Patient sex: M
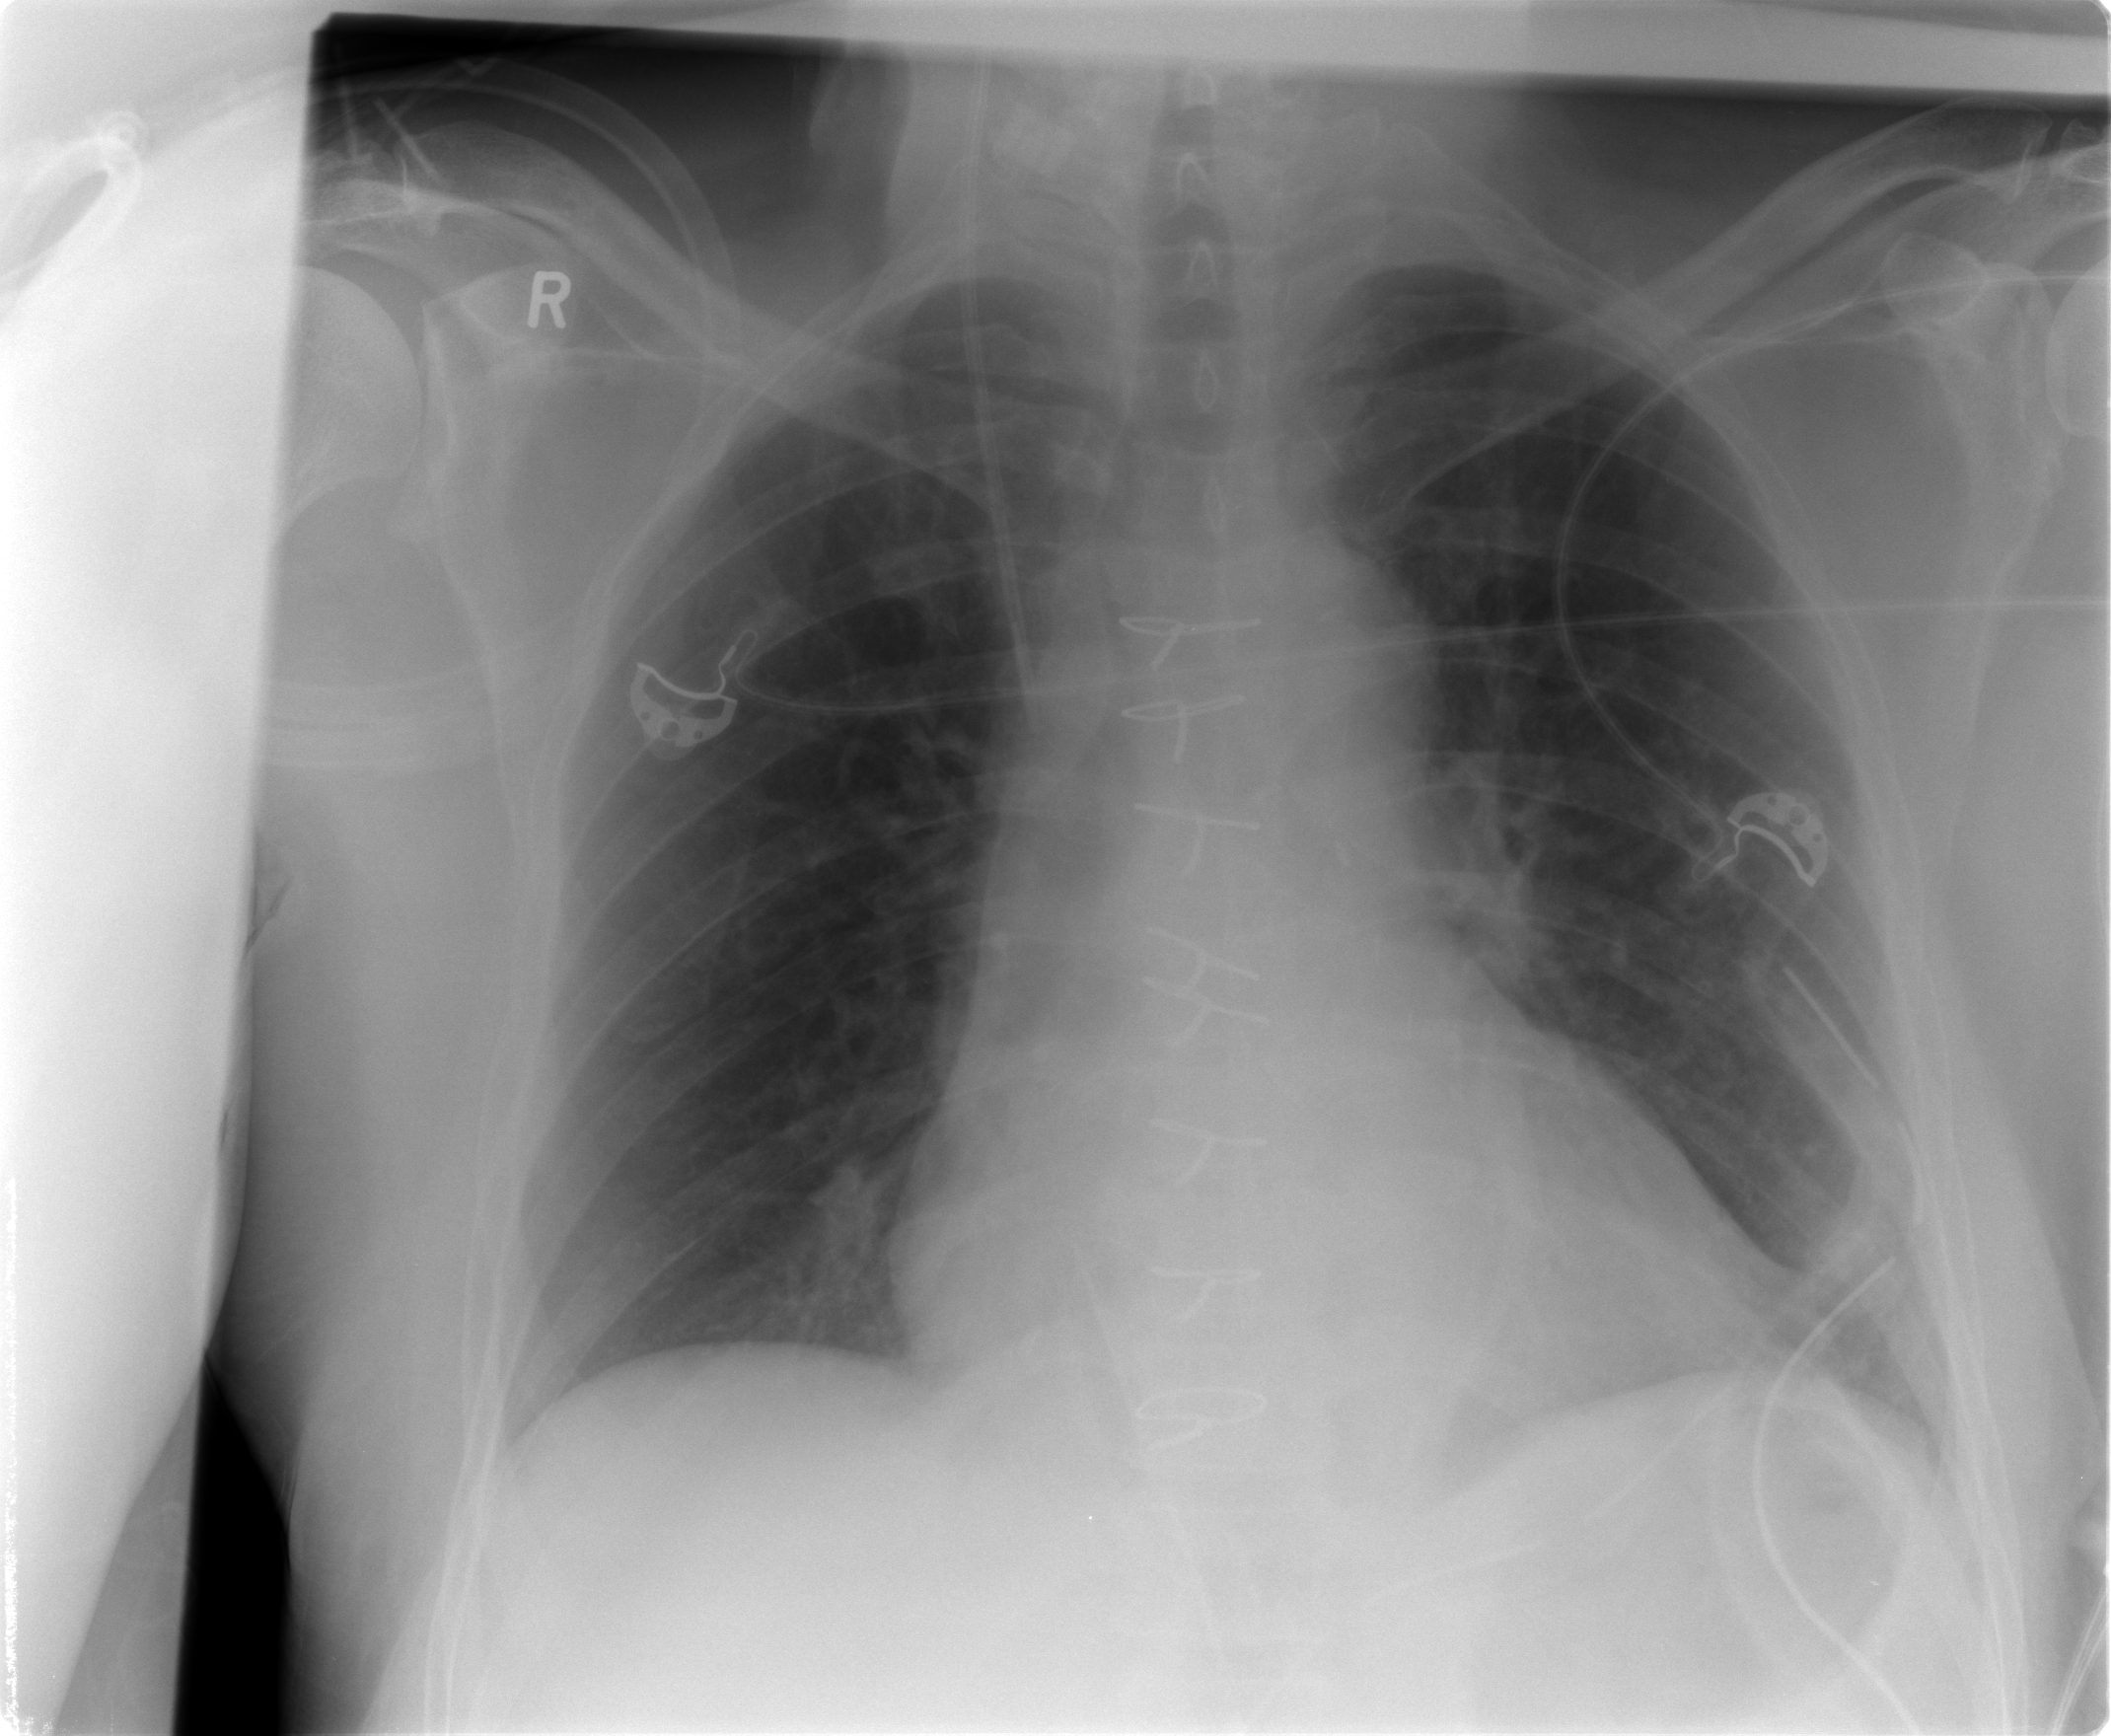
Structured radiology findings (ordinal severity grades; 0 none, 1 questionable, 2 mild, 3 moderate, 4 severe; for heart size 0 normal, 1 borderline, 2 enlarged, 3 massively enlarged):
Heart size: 1
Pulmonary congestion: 1
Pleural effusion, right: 0
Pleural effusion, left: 0
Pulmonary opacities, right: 0
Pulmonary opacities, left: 0
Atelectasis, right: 1
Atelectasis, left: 1